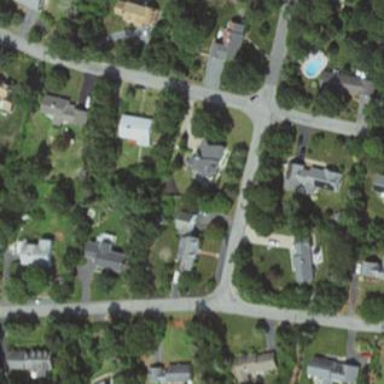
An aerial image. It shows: Residential road.